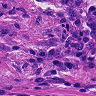
Metastatic tissue present: no